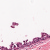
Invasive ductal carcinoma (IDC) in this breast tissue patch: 0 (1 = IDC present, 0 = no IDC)